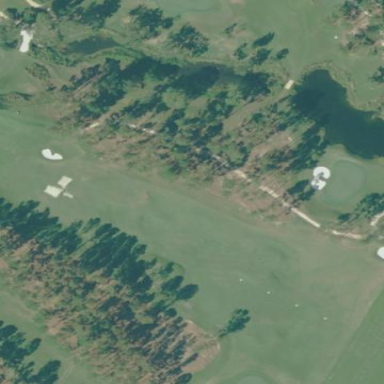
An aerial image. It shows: Grassy area designated as driving range for golf.